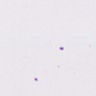
Metastatic tissue present: no